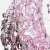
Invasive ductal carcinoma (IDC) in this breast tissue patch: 0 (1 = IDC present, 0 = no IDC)